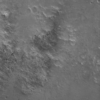
Label: not_dusty